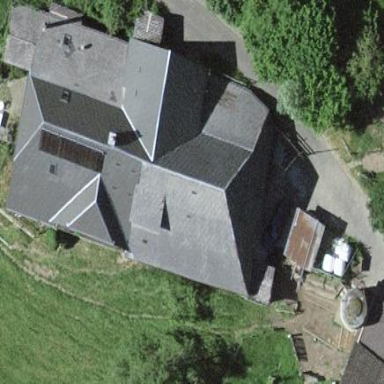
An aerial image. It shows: Farm building.